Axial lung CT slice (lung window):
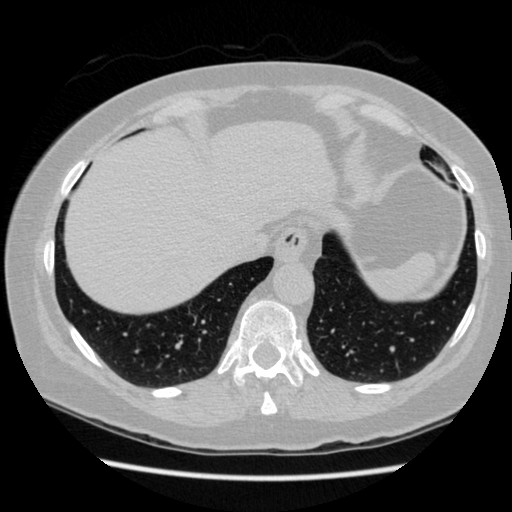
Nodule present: no